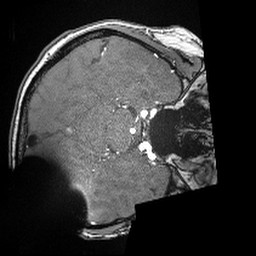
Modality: angio
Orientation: axial
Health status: ill
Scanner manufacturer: siemens
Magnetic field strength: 3 T
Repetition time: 0.021 s
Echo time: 0.00343 s